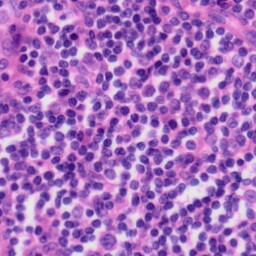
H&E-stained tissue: Tonsil